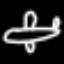
Label: airplane